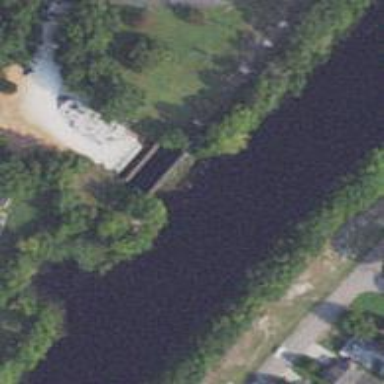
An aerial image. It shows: Weir along the waterway.